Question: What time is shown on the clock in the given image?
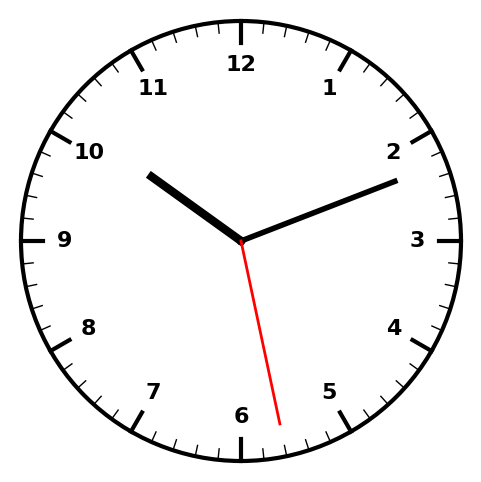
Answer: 10:11:28